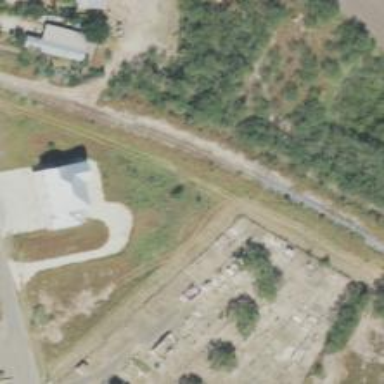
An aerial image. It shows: Railway track.